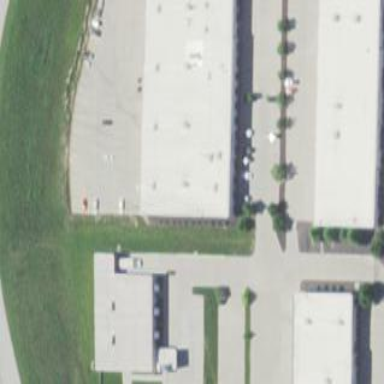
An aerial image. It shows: Building that houses trampoline park.